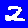
Digit: 2